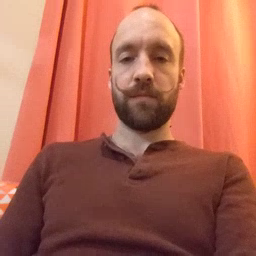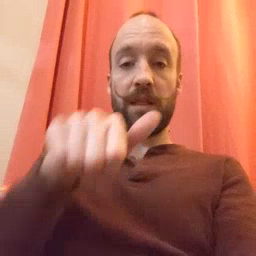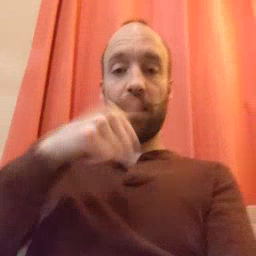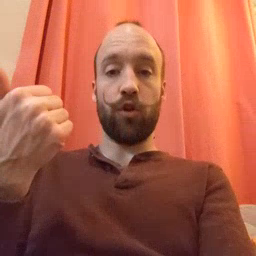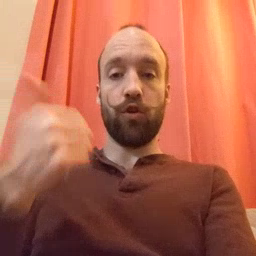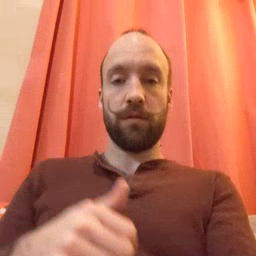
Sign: another